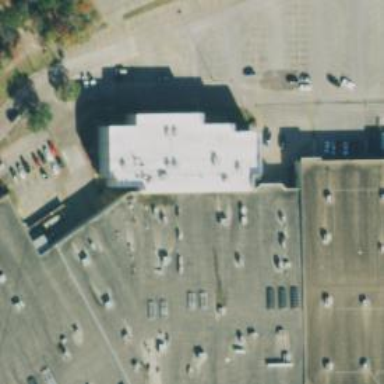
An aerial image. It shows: Cinema.